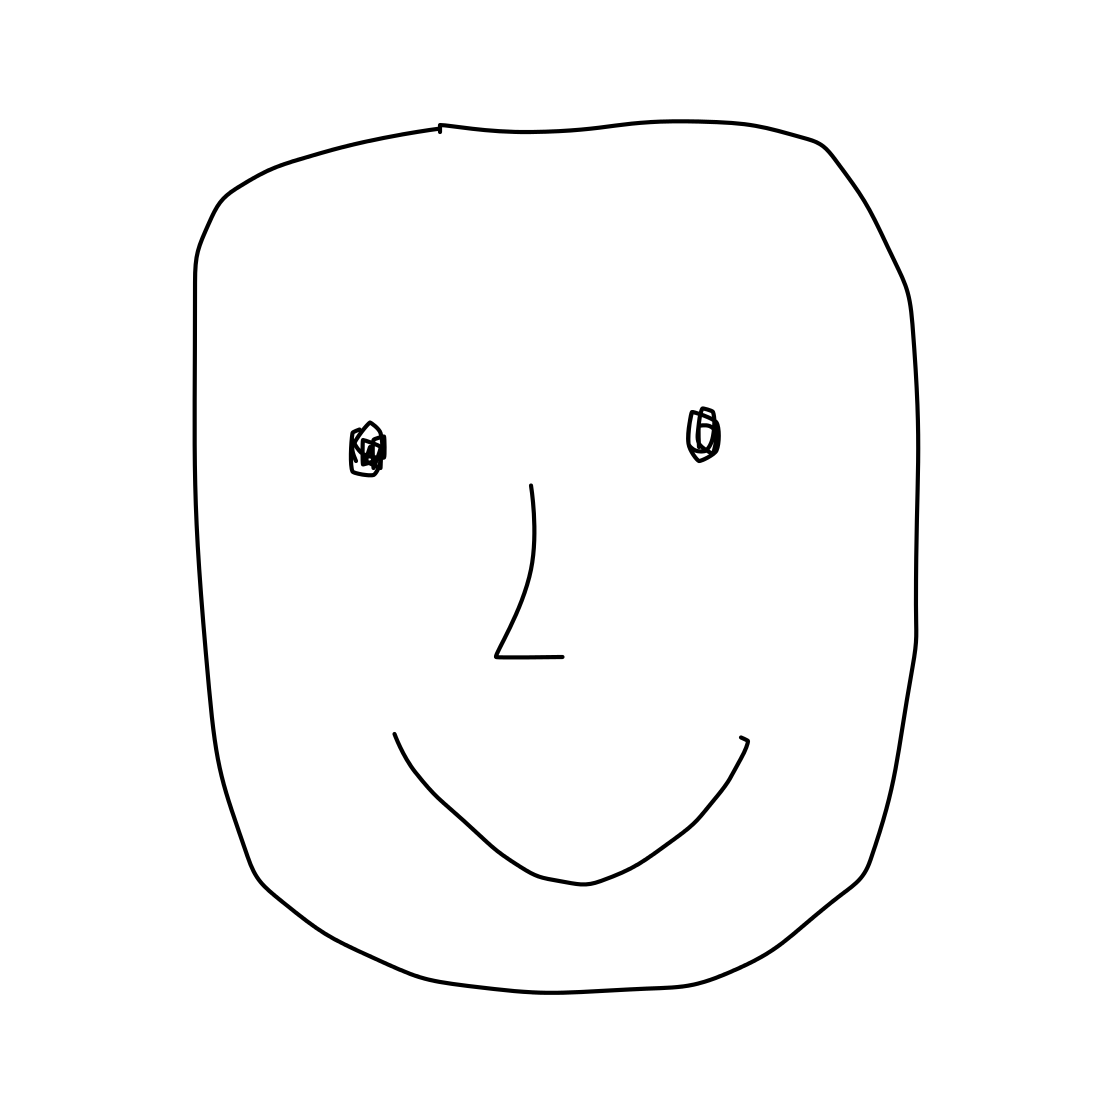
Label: face